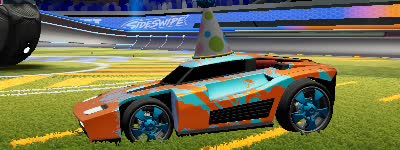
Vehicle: breakout